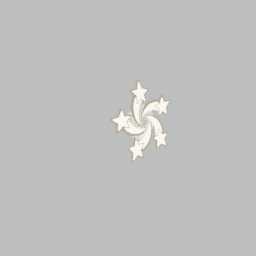
Label: lighting